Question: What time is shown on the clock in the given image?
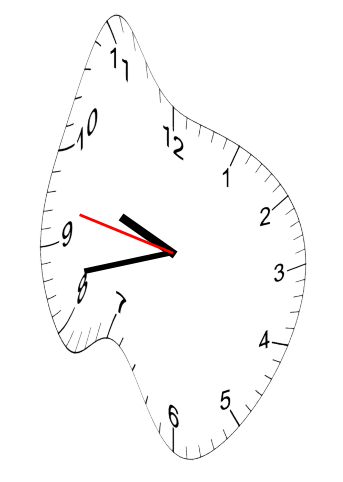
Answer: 09:42:47